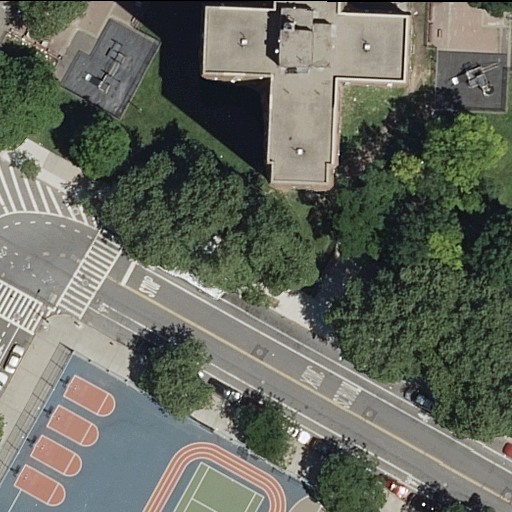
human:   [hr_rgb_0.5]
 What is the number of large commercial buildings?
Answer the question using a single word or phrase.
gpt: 0

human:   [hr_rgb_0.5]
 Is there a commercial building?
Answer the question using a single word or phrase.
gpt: no

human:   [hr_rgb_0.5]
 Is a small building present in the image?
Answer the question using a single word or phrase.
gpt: no

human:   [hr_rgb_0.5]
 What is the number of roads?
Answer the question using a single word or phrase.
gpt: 4

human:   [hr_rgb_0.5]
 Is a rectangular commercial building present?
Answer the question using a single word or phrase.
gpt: no

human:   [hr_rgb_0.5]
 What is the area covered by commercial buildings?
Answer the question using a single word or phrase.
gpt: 0m2

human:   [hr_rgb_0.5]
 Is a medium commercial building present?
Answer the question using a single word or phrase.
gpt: no

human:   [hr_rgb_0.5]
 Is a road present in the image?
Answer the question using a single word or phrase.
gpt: yes

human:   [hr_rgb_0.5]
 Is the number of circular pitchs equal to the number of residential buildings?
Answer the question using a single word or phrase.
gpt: no

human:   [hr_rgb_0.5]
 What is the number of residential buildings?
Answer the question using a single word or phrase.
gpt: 1

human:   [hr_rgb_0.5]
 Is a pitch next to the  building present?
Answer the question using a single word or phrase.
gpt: yes

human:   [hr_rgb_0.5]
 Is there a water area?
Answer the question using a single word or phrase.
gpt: no

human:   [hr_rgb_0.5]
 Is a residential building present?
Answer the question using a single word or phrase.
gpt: yes

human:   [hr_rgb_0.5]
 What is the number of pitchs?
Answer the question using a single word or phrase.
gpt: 2

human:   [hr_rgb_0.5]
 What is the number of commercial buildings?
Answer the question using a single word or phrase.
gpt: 0

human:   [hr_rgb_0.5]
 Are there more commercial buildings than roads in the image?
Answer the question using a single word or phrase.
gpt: no

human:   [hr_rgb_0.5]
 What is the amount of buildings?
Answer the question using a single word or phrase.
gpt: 1

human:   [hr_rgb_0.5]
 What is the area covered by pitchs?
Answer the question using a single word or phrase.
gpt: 328m2

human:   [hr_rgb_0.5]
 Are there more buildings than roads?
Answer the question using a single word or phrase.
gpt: no

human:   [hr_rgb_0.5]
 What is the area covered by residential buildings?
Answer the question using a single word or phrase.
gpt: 825m2

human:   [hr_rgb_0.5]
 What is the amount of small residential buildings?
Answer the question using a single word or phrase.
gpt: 0

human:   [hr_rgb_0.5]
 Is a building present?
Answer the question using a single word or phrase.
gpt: yes

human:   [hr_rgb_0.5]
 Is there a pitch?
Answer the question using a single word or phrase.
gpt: yes

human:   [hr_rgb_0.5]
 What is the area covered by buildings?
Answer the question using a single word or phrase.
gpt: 825m2

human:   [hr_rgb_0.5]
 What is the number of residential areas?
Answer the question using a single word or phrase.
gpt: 1

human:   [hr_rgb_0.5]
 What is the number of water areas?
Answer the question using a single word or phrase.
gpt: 0

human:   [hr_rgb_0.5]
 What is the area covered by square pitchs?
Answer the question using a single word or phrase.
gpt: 0m2

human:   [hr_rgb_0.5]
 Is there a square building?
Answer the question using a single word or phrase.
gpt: no

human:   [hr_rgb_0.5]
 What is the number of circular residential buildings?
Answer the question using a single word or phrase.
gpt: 0

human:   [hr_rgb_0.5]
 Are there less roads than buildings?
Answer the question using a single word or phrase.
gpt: no

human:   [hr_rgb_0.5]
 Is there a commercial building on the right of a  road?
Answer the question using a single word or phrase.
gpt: no

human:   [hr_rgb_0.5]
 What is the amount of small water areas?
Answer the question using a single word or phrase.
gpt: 0

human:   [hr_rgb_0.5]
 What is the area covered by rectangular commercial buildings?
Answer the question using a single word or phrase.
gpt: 0m2

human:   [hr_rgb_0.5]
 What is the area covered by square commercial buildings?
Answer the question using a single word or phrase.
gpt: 0m2

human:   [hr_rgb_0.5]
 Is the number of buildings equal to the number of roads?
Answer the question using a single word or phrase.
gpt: no

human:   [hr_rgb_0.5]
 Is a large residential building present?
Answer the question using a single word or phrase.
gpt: yes

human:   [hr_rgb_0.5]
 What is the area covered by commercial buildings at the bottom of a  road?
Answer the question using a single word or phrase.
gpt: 0m2

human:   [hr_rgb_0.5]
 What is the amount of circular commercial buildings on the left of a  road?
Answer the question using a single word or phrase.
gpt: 0

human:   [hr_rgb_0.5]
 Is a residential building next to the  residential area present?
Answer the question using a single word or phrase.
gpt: yes

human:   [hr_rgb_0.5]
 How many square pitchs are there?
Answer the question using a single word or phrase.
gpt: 0

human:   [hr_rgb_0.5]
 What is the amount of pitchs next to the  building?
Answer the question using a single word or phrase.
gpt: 2

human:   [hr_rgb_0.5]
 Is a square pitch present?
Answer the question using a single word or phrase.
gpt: no

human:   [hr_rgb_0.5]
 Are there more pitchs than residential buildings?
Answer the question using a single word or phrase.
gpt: yes

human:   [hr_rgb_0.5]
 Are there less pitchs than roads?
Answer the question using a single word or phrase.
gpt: yes

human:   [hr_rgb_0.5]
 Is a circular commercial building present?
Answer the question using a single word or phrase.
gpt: no

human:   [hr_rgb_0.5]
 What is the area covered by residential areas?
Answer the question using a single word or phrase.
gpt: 5342m2

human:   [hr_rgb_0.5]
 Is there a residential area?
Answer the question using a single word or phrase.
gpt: yes

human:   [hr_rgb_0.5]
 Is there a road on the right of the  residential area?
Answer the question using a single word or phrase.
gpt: yes

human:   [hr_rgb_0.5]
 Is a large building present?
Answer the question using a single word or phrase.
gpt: yes

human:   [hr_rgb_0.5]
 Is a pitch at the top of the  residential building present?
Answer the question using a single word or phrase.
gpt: no

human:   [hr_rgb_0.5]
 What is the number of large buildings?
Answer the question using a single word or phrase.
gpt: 1

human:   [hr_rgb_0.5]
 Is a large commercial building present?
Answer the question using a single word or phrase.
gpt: no

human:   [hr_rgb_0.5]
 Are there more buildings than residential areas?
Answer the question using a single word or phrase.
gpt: no

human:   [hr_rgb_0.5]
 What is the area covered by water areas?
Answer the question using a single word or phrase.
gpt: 0m2

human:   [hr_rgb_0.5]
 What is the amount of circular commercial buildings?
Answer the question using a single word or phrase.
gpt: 0

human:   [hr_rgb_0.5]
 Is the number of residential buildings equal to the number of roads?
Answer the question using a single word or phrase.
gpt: no

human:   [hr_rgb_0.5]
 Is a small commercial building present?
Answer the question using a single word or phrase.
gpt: no

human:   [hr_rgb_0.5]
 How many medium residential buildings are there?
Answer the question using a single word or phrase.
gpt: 0

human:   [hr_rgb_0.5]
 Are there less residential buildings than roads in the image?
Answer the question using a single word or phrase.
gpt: yes

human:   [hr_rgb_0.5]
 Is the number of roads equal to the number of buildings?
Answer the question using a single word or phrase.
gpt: no

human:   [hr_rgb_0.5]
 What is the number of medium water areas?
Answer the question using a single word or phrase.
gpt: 0

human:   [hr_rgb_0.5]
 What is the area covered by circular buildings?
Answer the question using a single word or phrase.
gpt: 0m2

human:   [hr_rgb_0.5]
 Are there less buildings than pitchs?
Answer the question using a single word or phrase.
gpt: yes

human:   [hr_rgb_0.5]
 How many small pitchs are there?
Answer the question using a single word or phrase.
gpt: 1